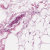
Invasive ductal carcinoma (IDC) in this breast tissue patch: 0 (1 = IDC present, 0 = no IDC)